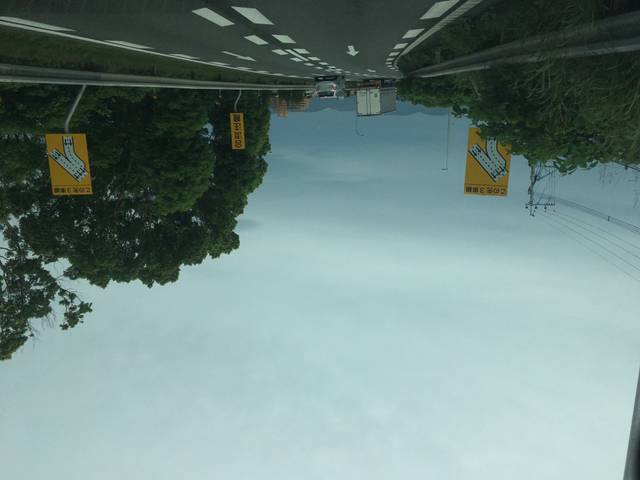
Region: Japan
Coordinates: 33.529, 130.497